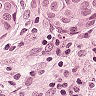
Metastatic tissue present: yes